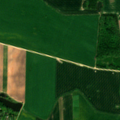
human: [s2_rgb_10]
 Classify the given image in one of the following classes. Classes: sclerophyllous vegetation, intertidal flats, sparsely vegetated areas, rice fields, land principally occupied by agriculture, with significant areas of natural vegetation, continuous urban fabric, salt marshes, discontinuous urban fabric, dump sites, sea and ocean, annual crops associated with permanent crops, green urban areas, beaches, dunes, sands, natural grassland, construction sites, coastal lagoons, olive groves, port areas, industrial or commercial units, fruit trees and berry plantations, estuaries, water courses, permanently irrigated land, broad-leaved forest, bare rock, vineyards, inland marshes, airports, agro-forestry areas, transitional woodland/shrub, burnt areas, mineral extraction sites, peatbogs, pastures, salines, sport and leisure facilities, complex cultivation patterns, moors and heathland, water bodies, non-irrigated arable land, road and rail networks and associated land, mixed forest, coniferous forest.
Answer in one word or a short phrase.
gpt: non-irrigated arable land, pastures, complex cultivation patterns, broad-leaved forest